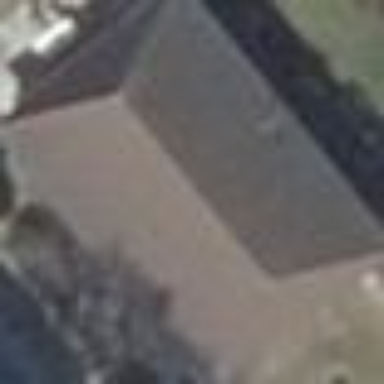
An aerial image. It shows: Detached building with hipped roof.